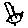
Label: bird